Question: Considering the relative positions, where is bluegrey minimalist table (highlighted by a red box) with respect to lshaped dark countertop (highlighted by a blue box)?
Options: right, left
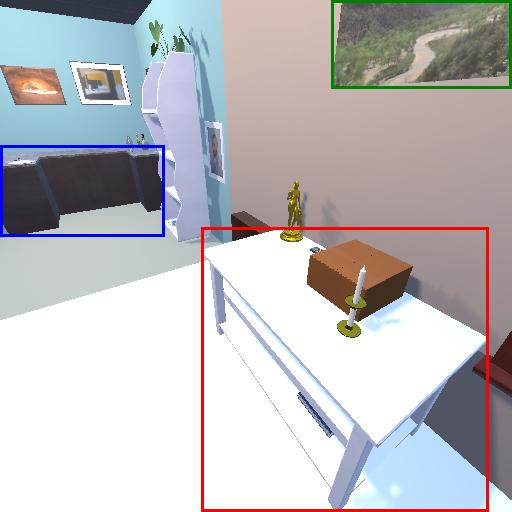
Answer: right